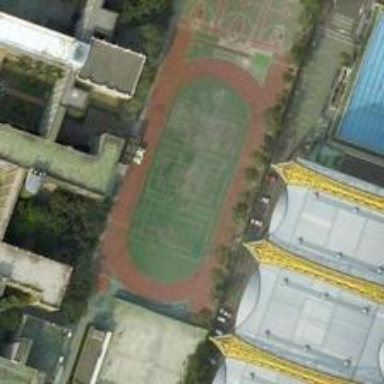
The area surrounded by the building is not so large, but it includes tennis courts, basketball courts and a swimming pool .